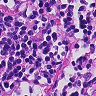
Metastatic tissue present: no